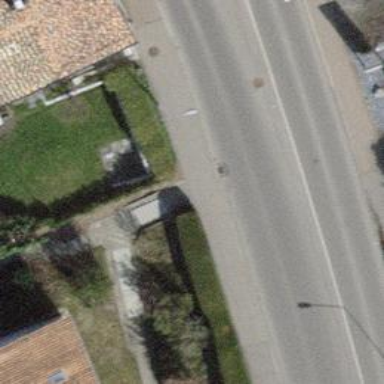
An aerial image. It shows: Set of steps on the road.